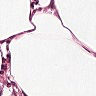
Metastatic tissue present: no